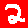
Digit: 2